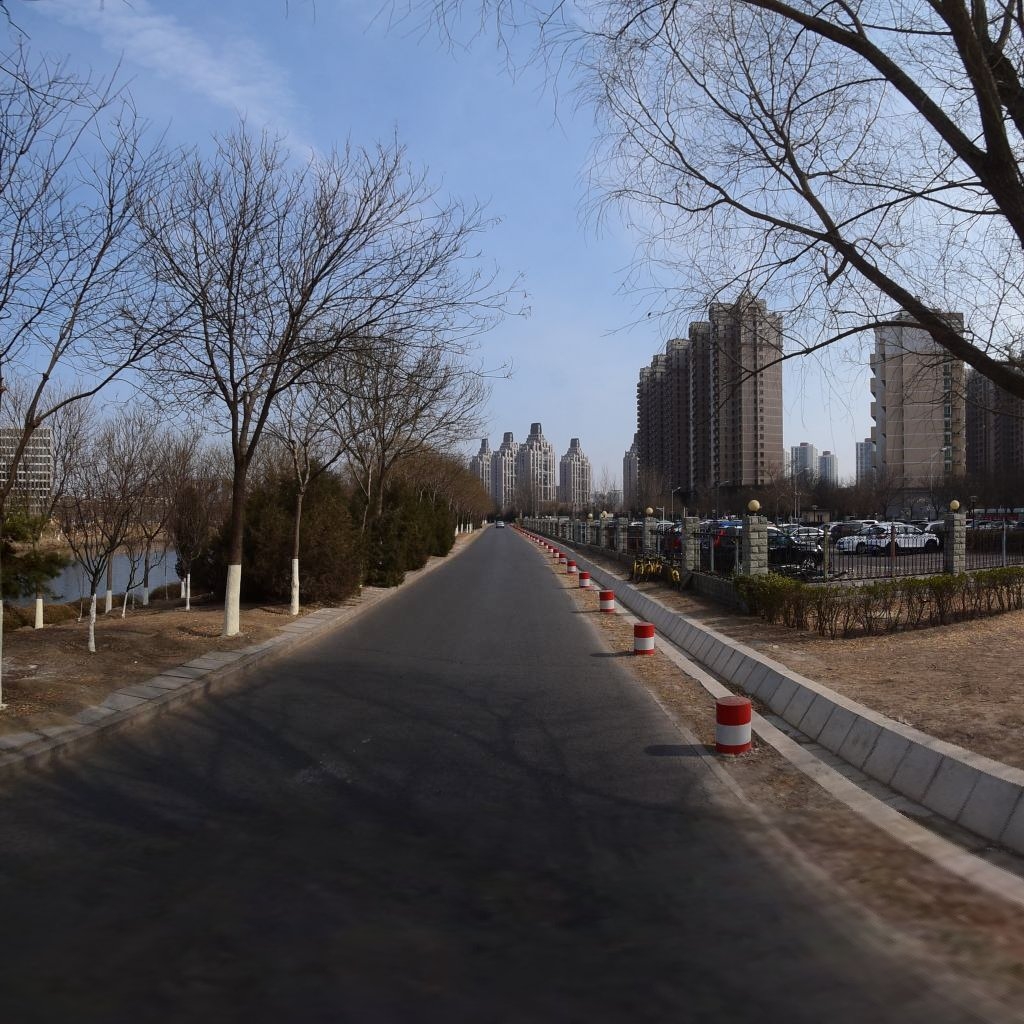
Region: Chaoyang
Road damage annotations: transverse crack